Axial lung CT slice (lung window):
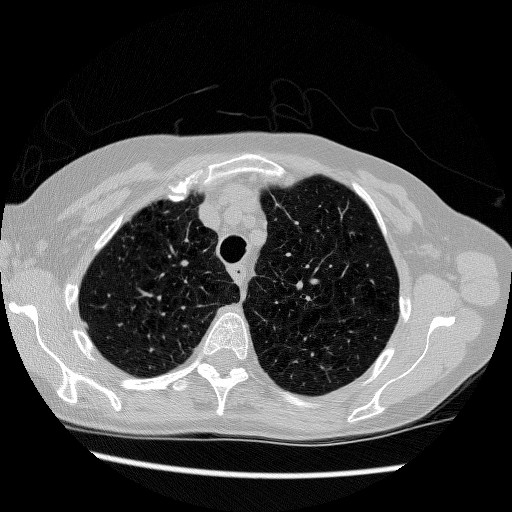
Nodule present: no